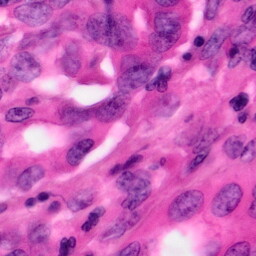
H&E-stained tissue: Pancreatic